Question: In .NET Library there is Function like
'System.Math.Round(double, int)'
But why I need to cast double value to float to make it work..??
Look on the following screenshot:

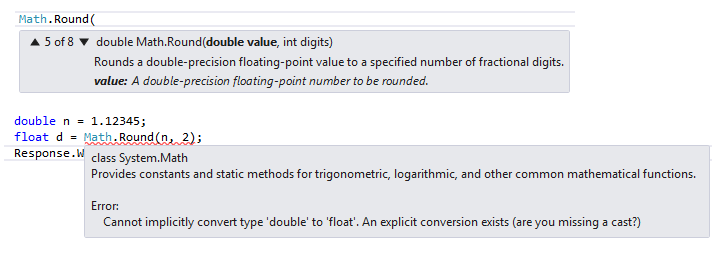
Answer: The following function
'''
Math.Round(double value, int digits)
'''

Returns a 'double'. I see that you have tried to define a 'float' of name 'd' to the output from 'Math.Round(n,2)' where 'n' is a double of value '1.12345' and '2' represents an integer using the following code
'''
double n = 1.12345;
float d = Math.Round(n,2);
'''
You'll actually get an error because the output from the above function is 'double' and not a 'float'.
'''
Cannot implictly convert type 'double' to 'float'. An explicit conversion exists (are you missing a cast?)
'''
You may fix this by changing 'float d = Math.Round(n,2);' to 'double d = Math.Round(n,2);'
Thanks,
I hope you find this helpful :)